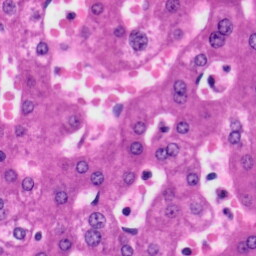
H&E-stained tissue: Liver